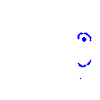
Particle: pion